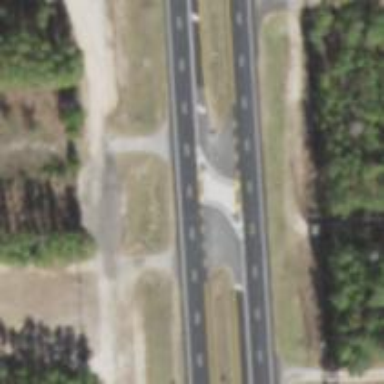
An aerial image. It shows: Primary link highway.